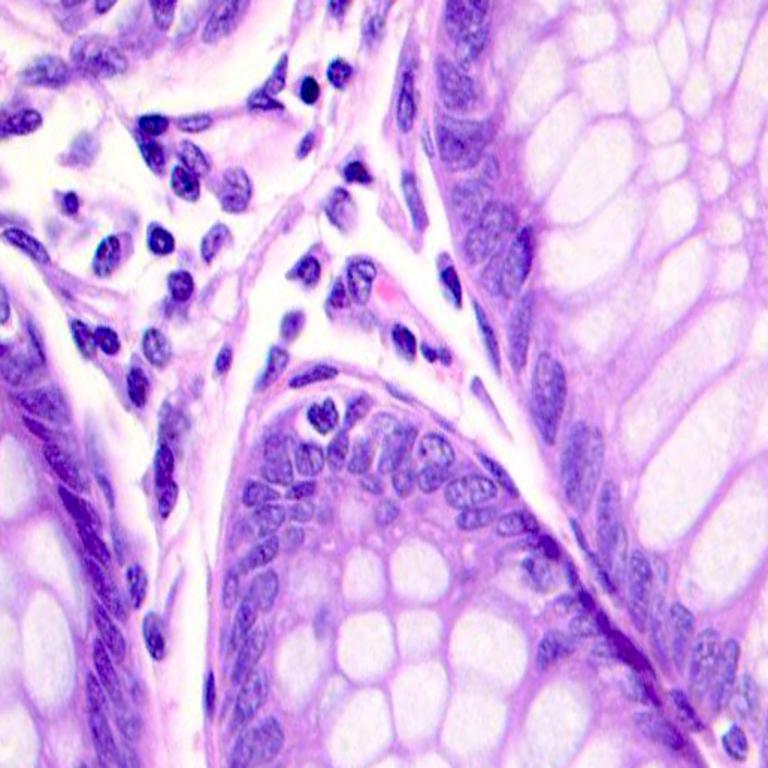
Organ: colon
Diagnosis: benign